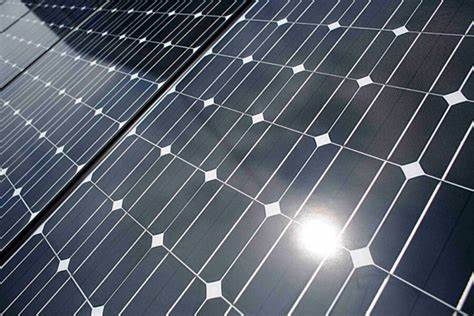
Label: Clean